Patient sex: M
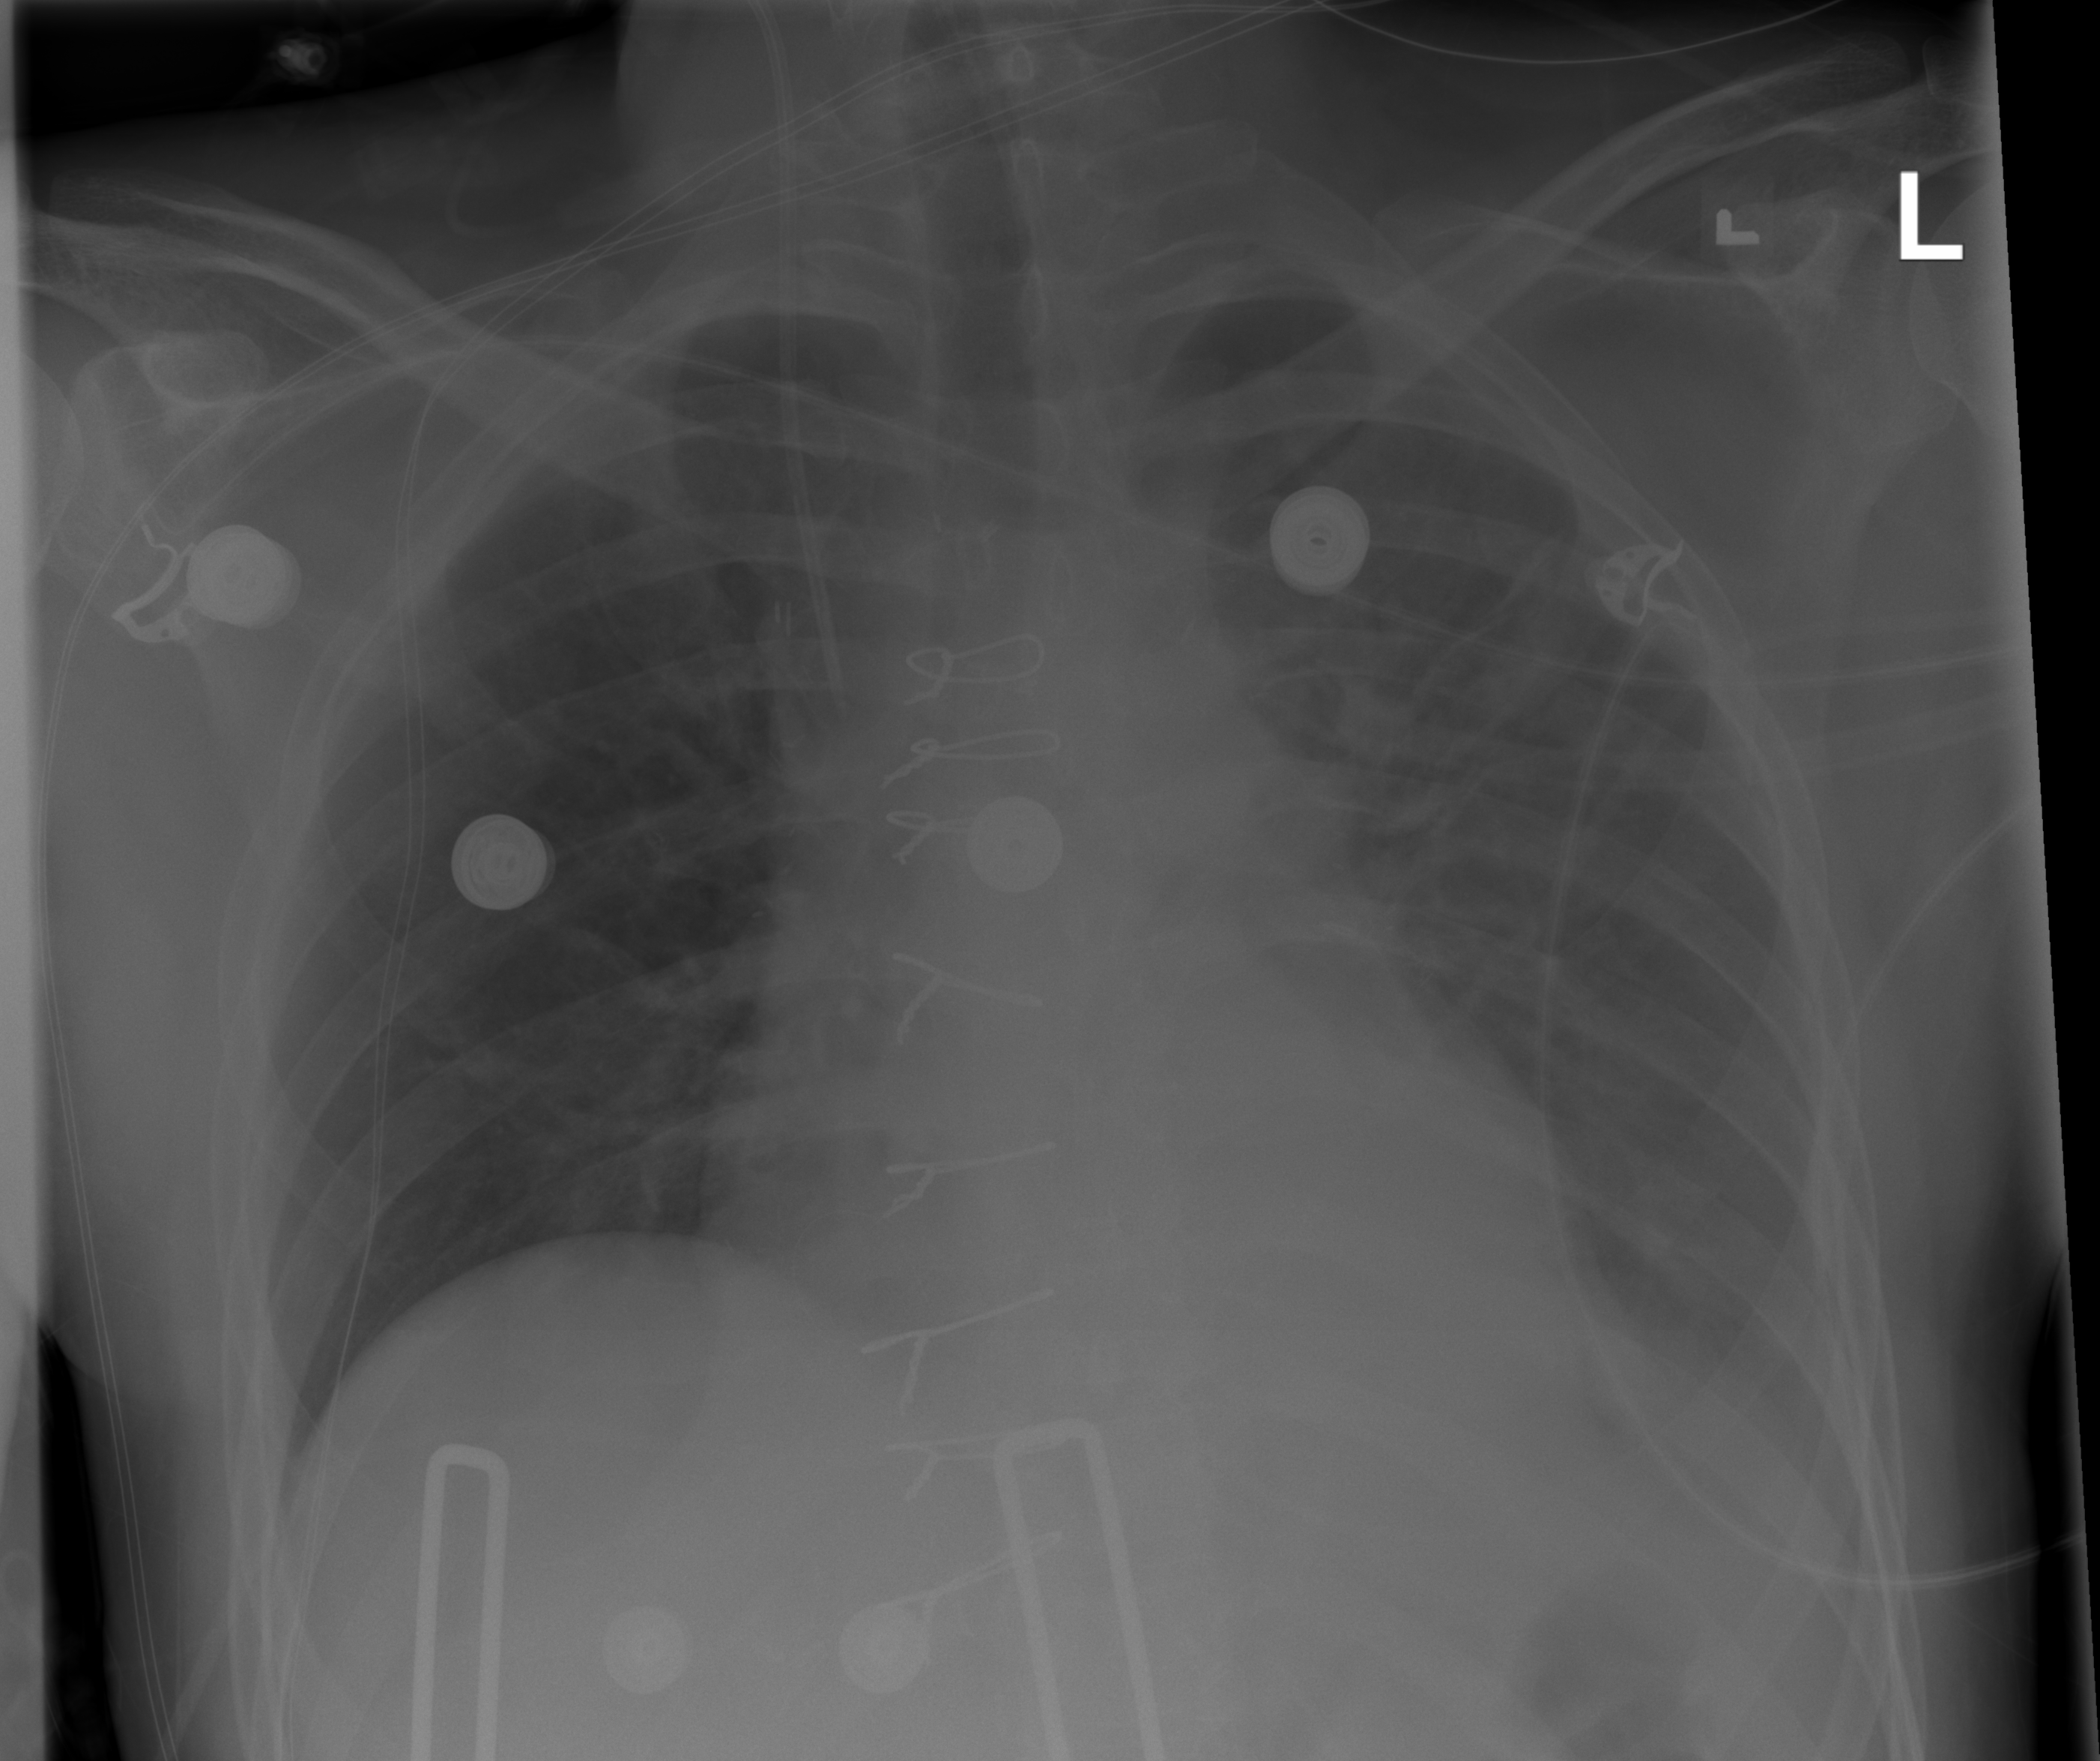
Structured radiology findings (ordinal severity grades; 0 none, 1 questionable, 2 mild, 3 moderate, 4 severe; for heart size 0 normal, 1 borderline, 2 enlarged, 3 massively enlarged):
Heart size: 0
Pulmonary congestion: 0
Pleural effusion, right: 0
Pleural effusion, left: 2
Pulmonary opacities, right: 0
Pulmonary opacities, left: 0
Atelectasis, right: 0
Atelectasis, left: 2